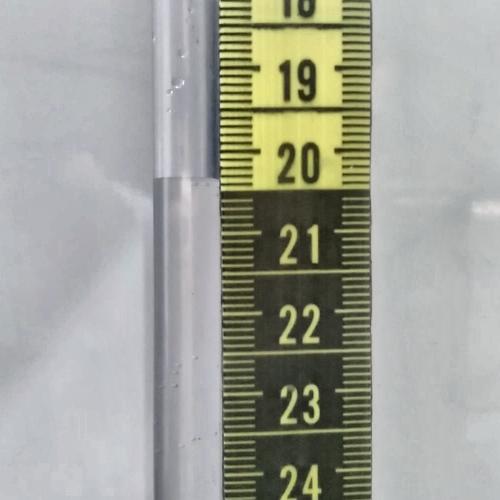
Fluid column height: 20.3 cm